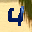
Label: 4